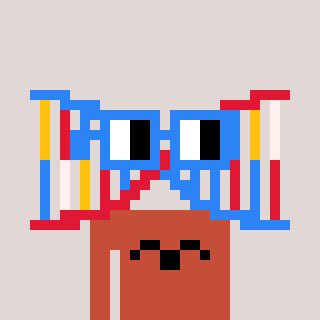
a pixel art character with square blue glasses, a dna-shaped head and a rust-colored body on a warm background